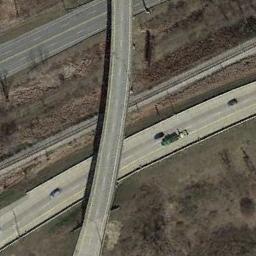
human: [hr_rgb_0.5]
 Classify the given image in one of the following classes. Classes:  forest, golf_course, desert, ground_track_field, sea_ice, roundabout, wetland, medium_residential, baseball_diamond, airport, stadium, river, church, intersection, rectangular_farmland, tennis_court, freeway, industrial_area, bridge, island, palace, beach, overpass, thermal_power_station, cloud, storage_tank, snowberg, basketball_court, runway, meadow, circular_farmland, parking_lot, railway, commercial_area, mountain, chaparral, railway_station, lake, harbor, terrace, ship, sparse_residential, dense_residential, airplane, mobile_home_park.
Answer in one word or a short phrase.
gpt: overpass